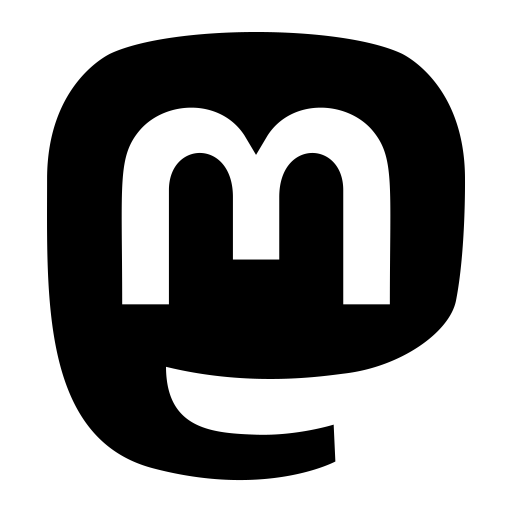
Tags: icon, FontAwesome, fa-icon, brand, mastodon